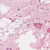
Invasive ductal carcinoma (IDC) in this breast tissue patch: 0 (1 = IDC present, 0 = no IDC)